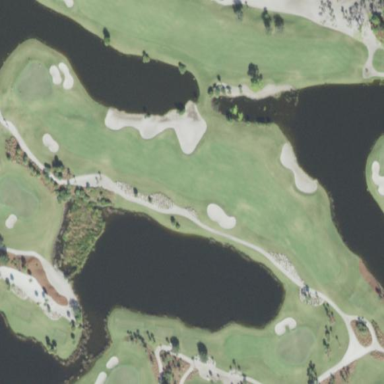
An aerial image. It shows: Area with grass used as rough in golf course.